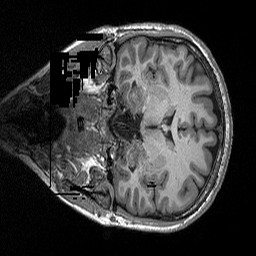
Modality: T1w
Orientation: coronal
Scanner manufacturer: siemens
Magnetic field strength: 3 T
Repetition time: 2.3 s
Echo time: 0.00298 s